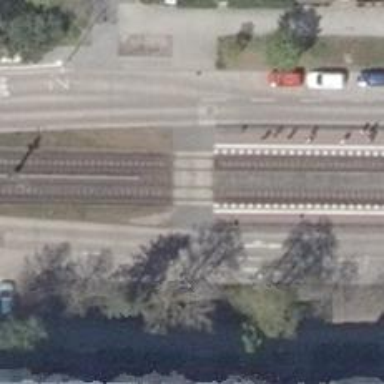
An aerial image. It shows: Uncontrolled tram crossing.